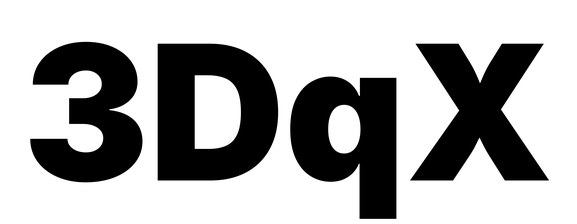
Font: Inter_Black